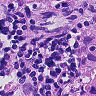
Metastatic tissue present: yes